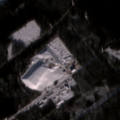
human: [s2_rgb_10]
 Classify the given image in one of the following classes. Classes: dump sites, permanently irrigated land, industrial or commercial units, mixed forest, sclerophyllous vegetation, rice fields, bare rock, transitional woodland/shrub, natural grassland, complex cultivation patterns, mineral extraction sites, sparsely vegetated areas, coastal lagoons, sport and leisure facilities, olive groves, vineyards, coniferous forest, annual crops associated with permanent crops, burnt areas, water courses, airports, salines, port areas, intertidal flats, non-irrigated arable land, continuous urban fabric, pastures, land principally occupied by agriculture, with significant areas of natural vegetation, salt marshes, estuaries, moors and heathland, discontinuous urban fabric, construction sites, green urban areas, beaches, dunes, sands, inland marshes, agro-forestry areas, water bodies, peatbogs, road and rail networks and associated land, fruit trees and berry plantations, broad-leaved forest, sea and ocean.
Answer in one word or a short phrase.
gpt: dump sites, coniferous forest, transitional woodland/shrub